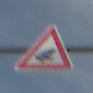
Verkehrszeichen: AmphibienwanderungLinks
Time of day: MorningAfternoon
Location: Outdoor (Nature)
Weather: PartlyCloudy
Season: NotSpecified
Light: Natural